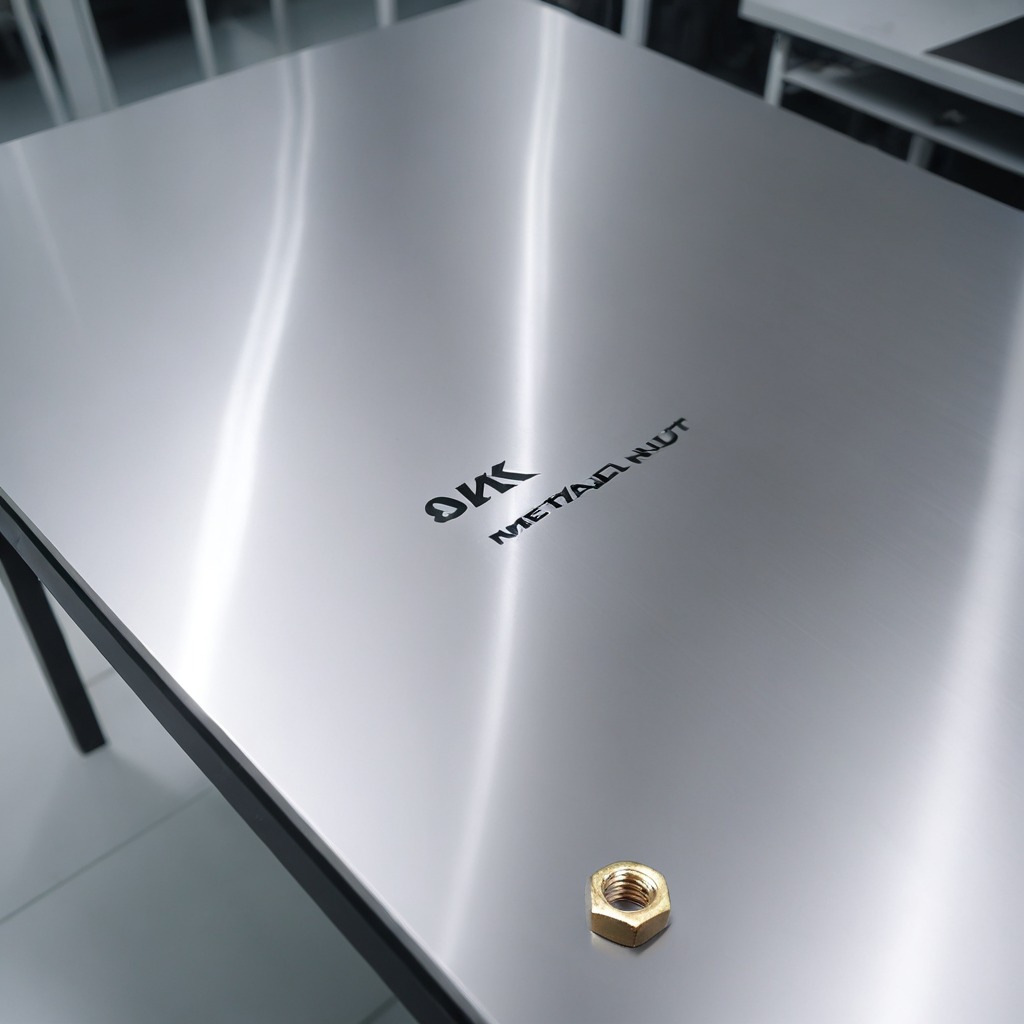
A metal nut is lying on the stainless steel table in a high-end prototyping lab.